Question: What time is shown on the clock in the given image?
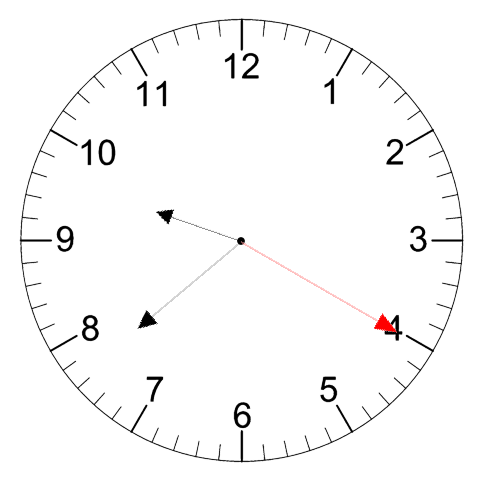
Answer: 09:38:20